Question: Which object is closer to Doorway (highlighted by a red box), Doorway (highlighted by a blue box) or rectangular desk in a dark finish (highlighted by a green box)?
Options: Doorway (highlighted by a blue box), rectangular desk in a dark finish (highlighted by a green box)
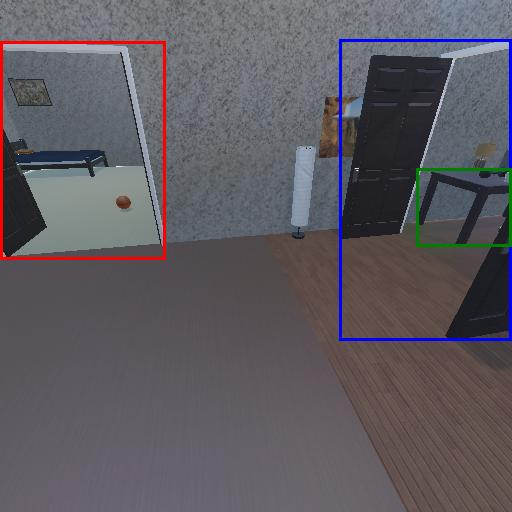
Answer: Doorway (highlighted by a blue box)